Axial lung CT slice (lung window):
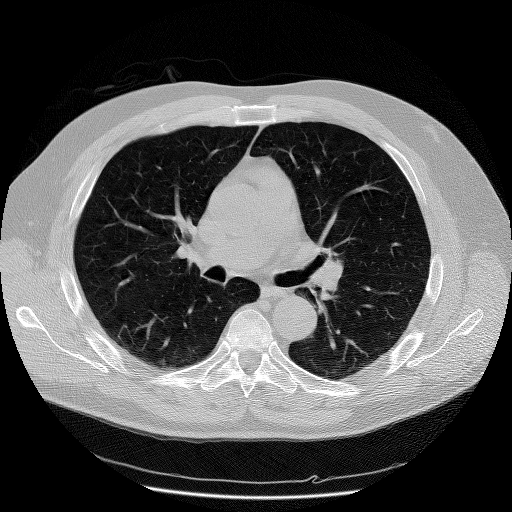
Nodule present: no